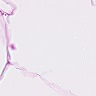
Metastatic tissue present: no